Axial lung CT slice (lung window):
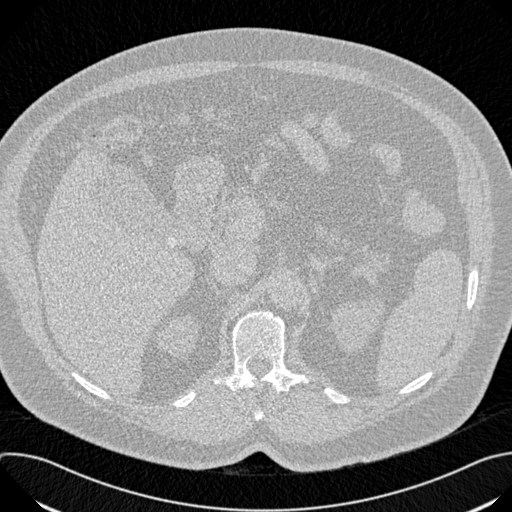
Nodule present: no